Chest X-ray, AP view. Patient: 68 years old, sex M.
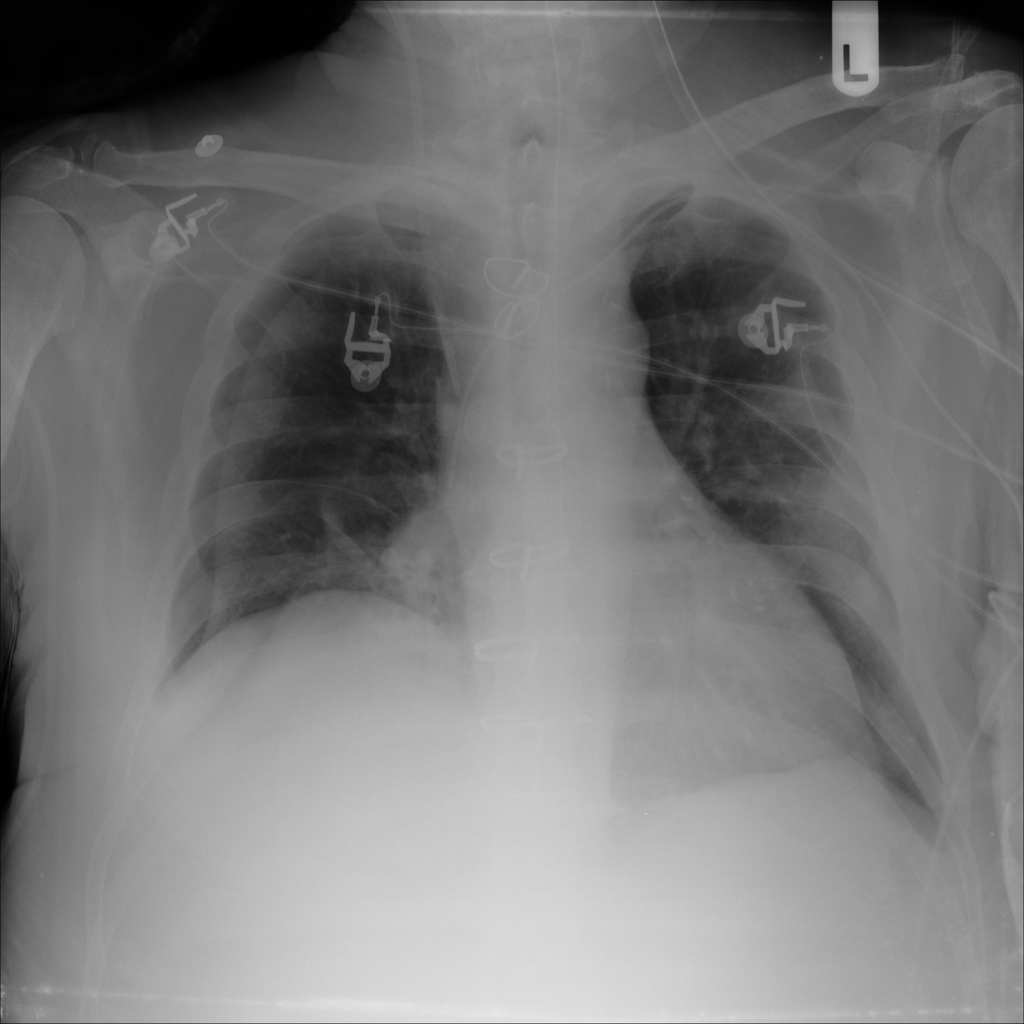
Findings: Atelectasis